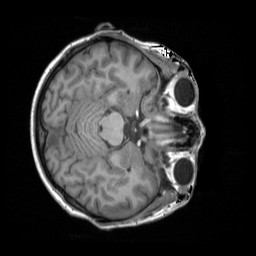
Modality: T1w
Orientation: axial
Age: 50
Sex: female
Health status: ill
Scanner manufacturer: siemens
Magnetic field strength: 3 T
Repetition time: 1.9 s
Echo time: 0.00247 s